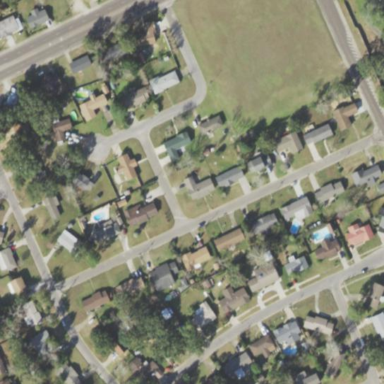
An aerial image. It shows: This residential area consists of single-family homes.